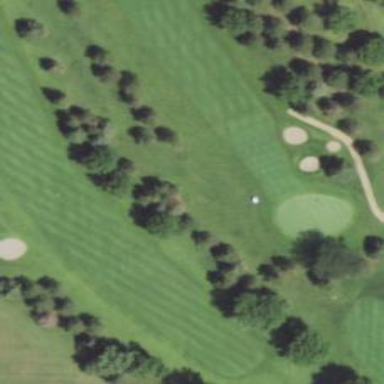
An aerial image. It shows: Rough area on grassy golf course.